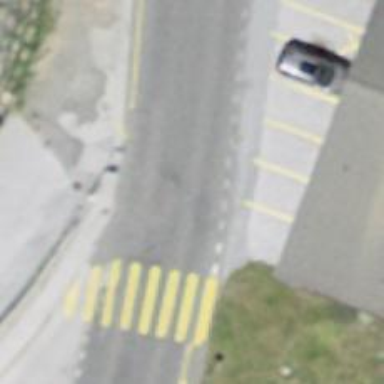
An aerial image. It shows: Public transport stop position.